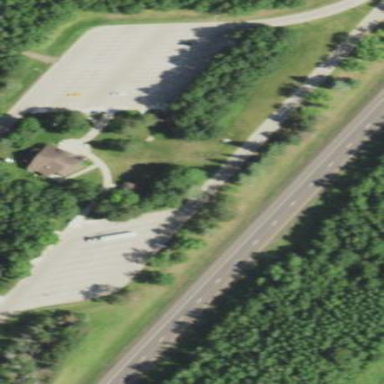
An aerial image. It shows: Rest area along the road.